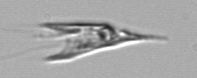
Label: Chrysochromulina_lanceolata